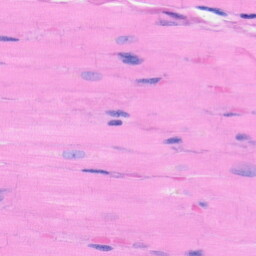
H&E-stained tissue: Heart